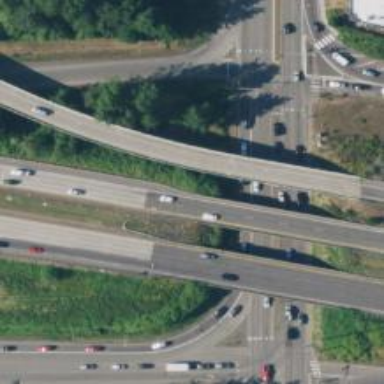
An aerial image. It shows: Trunk link road with asphalt surface.